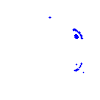
Particle: pion